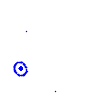
Particle: kaon